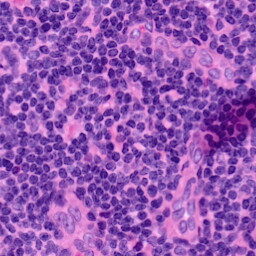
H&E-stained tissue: LymphNode